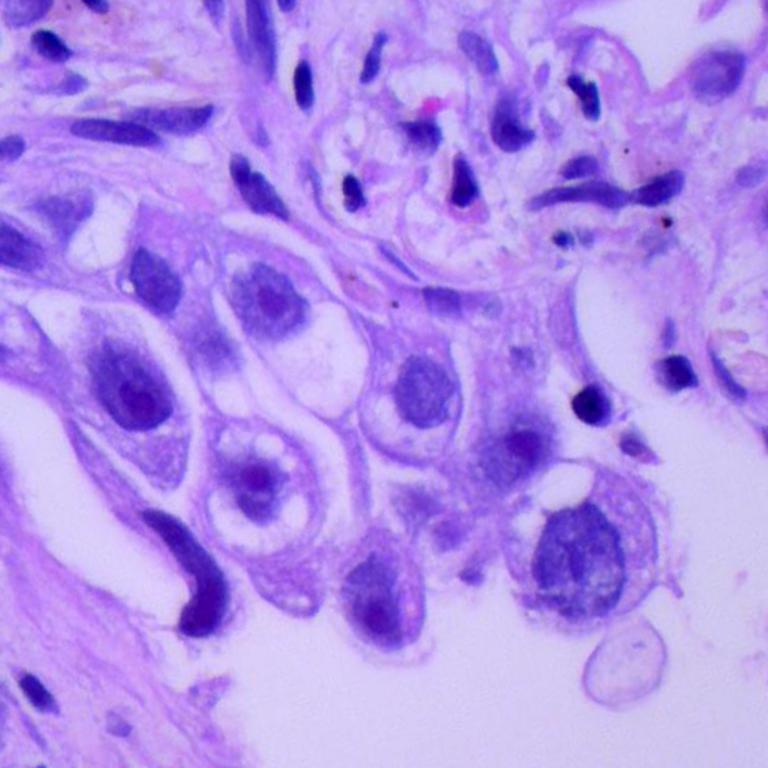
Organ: lung
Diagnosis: adenocarcinomas